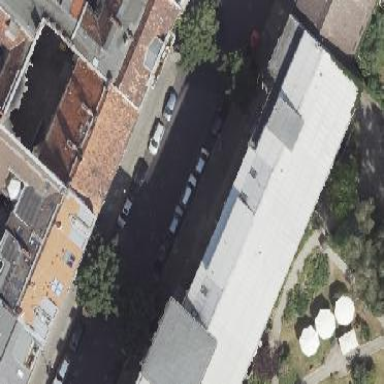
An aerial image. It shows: Street-side parking area with asphalt surface.